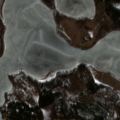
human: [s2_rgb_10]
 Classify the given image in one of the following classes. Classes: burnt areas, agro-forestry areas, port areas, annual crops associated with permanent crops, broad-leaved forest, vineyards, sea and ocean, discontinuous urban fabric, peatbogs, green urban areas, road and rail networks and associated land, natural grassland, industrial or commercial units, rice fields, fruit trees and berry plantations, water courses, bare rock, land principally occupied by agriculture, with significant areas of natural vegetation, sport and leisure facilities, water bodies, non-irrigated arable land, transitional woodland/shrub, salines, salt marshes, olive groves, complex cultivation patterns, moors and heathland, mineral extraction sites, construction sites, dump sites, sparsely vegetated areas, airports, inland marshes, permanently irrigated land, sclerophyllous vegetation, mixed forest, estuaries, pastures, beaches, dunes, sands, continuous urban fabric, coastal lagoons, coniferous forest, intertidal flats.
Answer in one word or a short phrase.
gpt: sport and leisure facilities, land principally occupied by agriculture, with significant areas of natural vegetation, coniferous forest, mixed forest, transitional woodland/shrub, water bodies